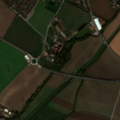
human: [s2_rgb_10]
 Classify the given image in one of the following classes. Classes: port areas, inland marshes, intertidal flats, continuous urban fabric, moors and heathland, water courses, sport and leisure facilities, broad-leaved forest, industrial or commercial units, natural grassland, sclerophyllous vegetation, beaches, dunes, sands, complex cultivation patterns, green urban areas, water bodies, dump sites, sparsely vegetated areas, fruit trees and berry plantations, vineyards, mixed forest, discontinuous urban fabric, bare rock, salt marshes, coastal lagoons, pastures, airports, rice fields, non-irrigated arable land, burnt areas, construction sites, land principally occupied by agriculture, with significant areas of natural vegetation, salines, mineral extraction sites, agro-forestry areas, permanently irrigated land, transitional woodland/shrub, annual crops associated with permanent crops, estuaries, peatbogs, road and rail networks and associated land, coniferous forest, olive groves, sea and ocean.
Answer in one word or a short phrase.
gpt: discontinuous urban fabric, non-irrigated arable land